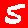
Digit: 5